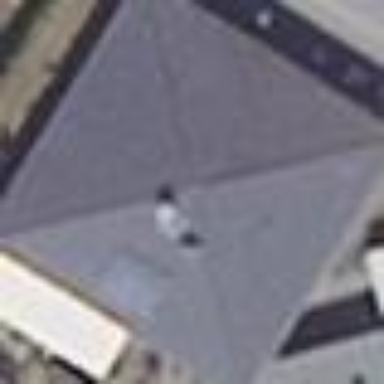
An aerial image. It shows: Building with pyramidal-shaped roof.